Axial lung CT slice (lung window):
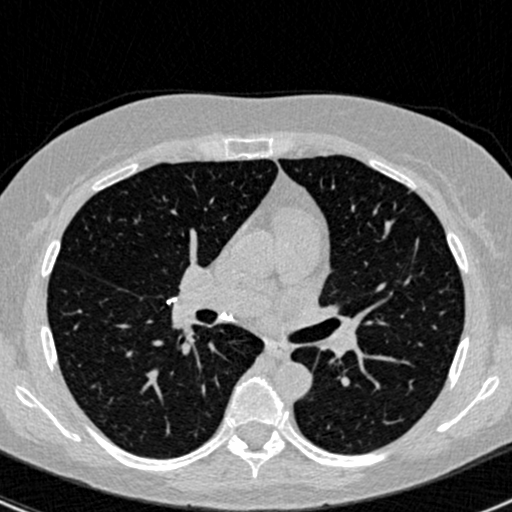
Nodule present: no